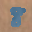
Label: 8